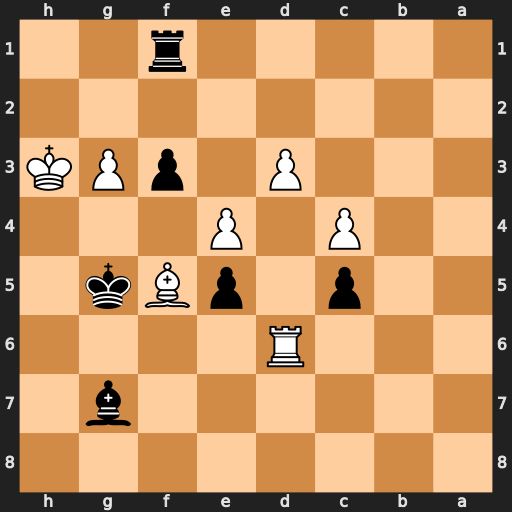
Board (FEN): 8/6b1/3R4/2p1pBk1/2P1P3/3P1pPK/8/5r2
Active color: b
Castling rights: -
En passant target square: -
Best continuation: Rh1#